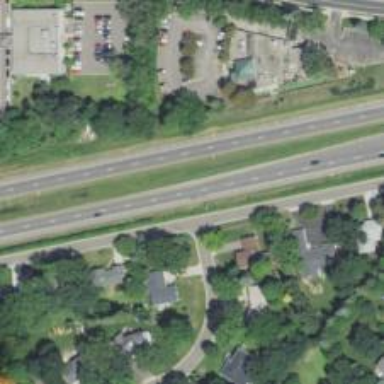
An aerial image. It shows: Trunk highway.